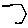
Label: hexagon